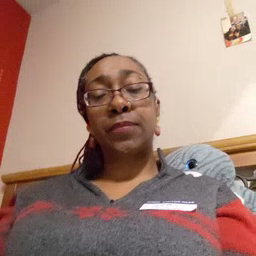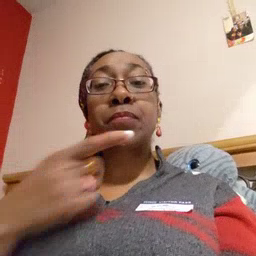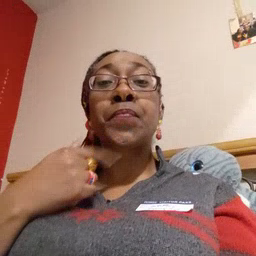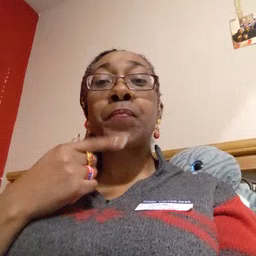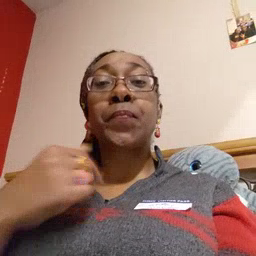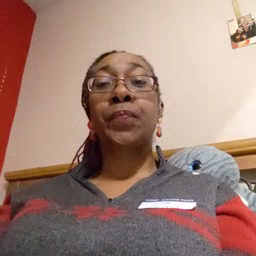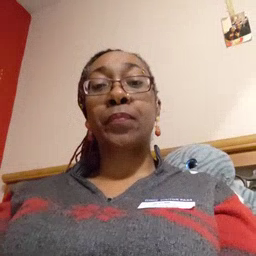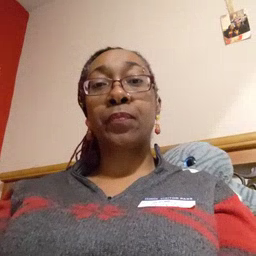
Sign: red